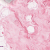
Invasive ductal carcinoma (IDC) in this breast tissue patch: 0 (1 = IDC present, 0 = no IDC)